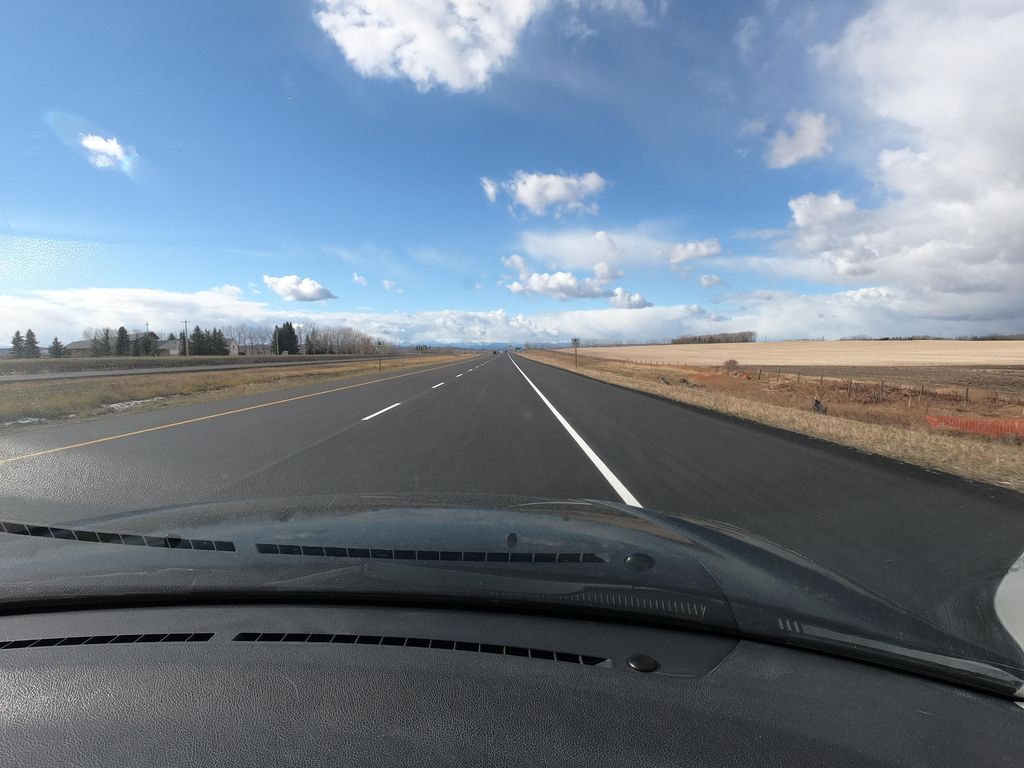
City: calgary